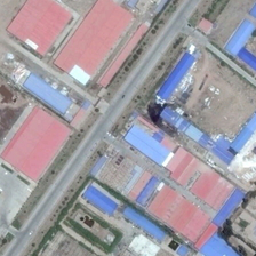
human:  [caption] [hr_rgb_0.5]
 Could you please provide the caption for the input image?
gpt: The red and blue roofed factory was built on the bare ground, and there was a way by.

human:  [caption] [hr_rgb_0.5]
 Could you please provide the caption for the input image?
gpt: The factory of red and blue roofs is constructed on the bare ground through the road.

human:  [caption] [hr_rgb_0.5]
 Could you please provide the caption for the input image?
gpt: The factory with red and blu e roofs are built on bare ground with a road that crosses.

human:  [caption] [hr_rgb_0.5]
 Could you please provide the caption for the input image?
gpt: the road separates the industrial which has red and blue workshops .

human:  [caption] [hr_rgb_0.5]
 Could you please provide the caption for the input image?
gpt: Red and blue roofs are built in light and roads